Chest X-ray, PA view. Patient: 33 years old, sex M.
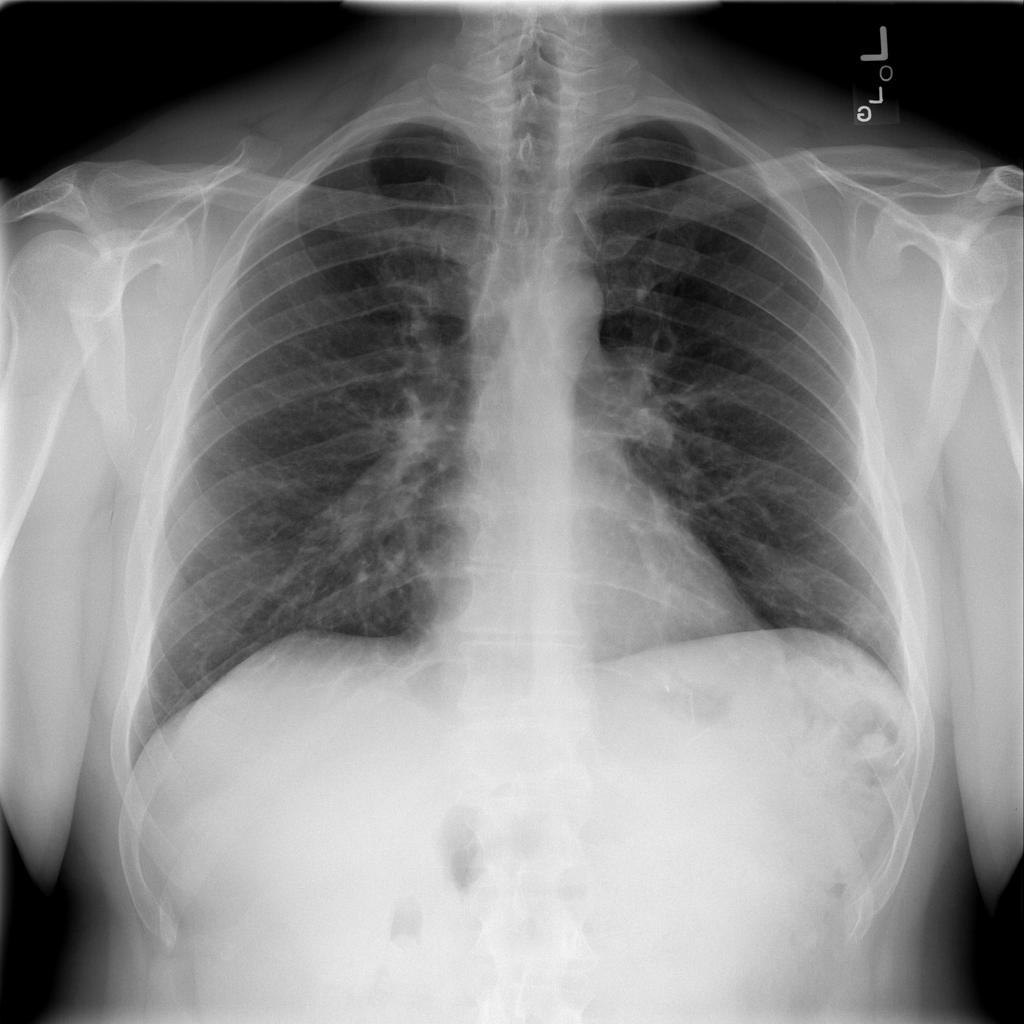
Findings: No Finding